Interaction volume radius: 10 \u00c5
Interaction volume height: 10 \u00c5
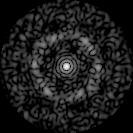
Disorder parameter: 0.8104